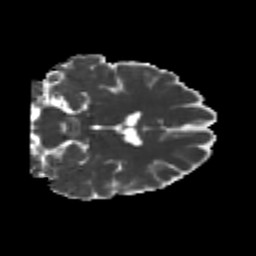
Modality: MD
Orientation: coronal
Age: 25
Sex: male
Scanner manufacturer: siemens
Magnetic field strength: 3 T
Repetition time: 3.5 s
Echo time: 0.104 s